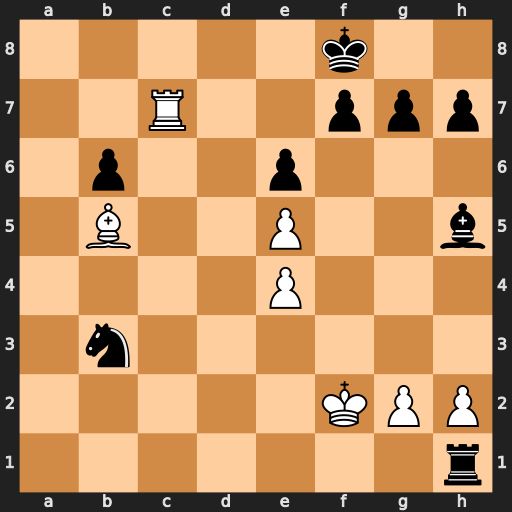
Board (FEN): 5k2/2R2ppp/1p2p3/1B2P2b/4P3/1n6/5KPP/7r
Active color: w
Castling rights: -
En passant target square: -
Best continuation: Rc8+ Ke7 Re8#